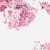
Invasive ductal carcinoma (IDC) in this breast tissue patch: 0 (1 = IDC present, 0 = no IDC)